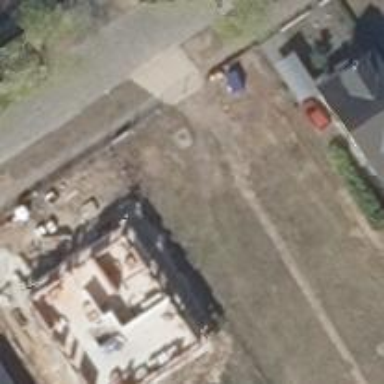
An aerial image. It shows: Detached building with hipped roof.